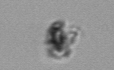
Label: detritus